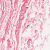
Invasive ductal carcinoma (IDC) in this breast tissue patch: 0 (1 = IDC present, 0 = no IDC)